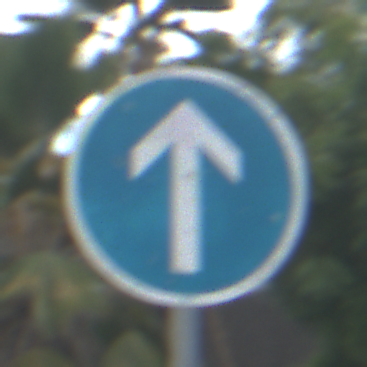
Verkehrszeichen: VorgeschriebeneFahrtrichtungGeradeaus
Umgebung: Outdoor, Suburban
Tageszeit: MorningAfternoon
Wetter: PartlyCloudy
Licht: Natural
Jahreszeit: NotSpecified
Kontrast: LowContrast